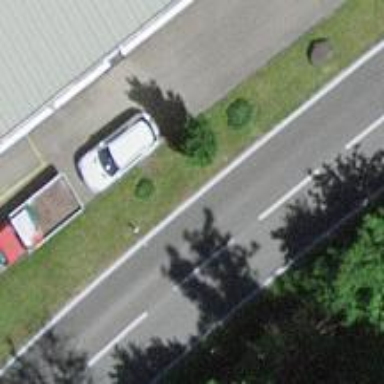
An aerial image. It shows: Secondary road with asphalt surface.